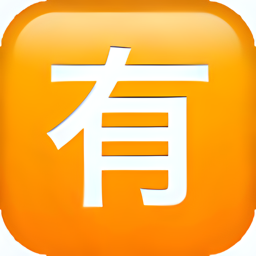
Name: squared cjk unified ideograph 6709
Emoji: 🈶
Group: Symbols
Sub-group: alphanum